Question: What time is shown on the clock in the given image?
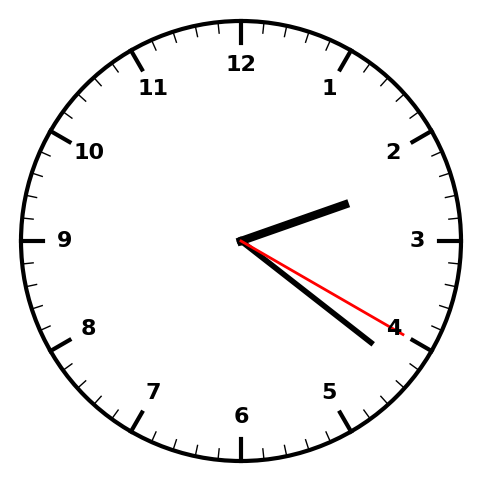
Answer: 02:21:20